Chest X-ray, PA view. Patient: 51 years old, sex F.
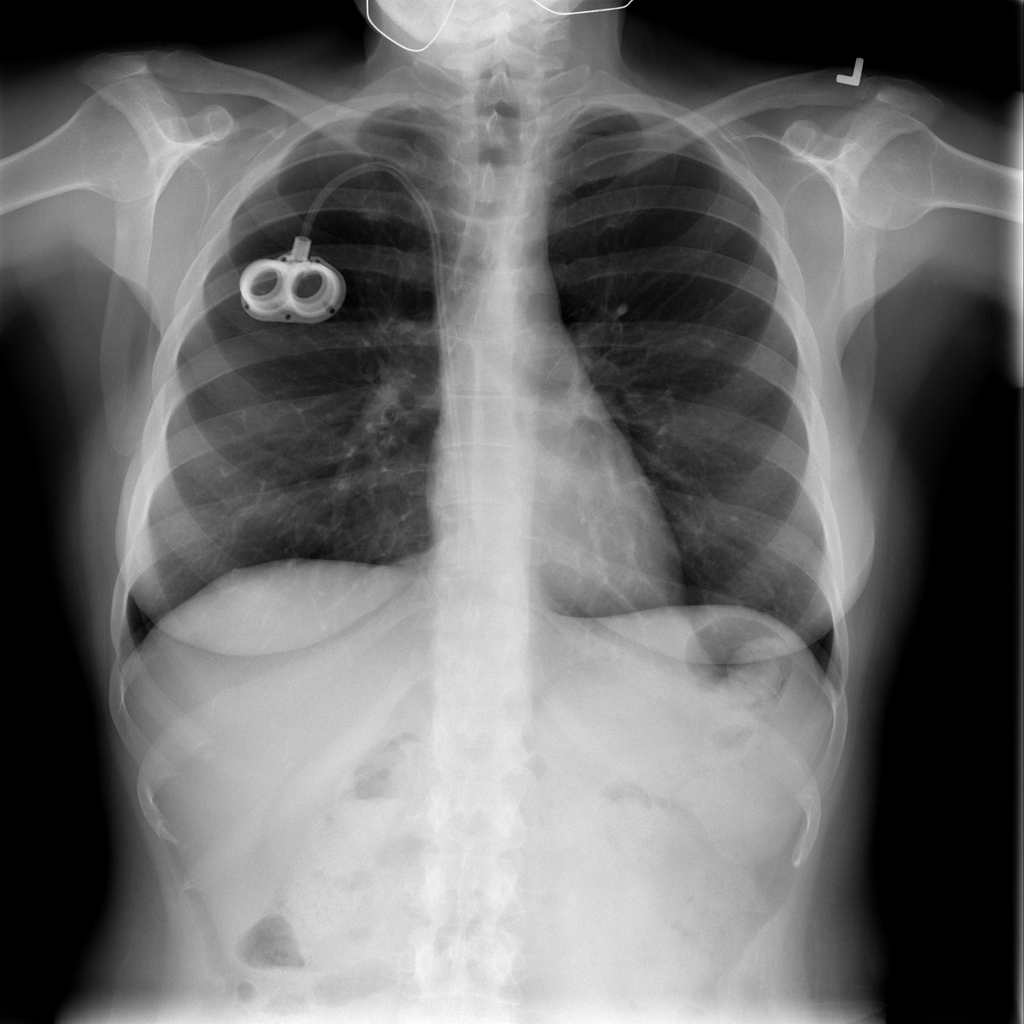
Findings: No Finding